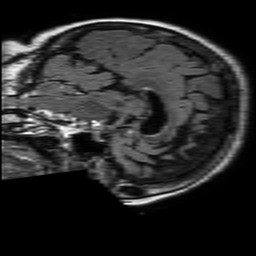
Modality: FLAIR
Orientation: sagittal
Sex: female
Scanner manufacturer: philips
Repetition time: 11 s
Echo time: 0.125 s